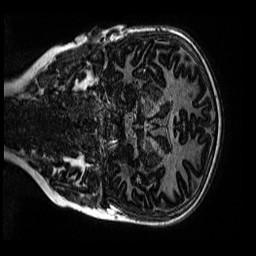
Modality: MP2RAGE
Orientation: coronal
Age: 11
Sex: female
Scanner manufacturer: siemens
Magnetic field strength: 3 T
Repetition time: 4 s
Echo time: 0.00299 s